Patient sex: M
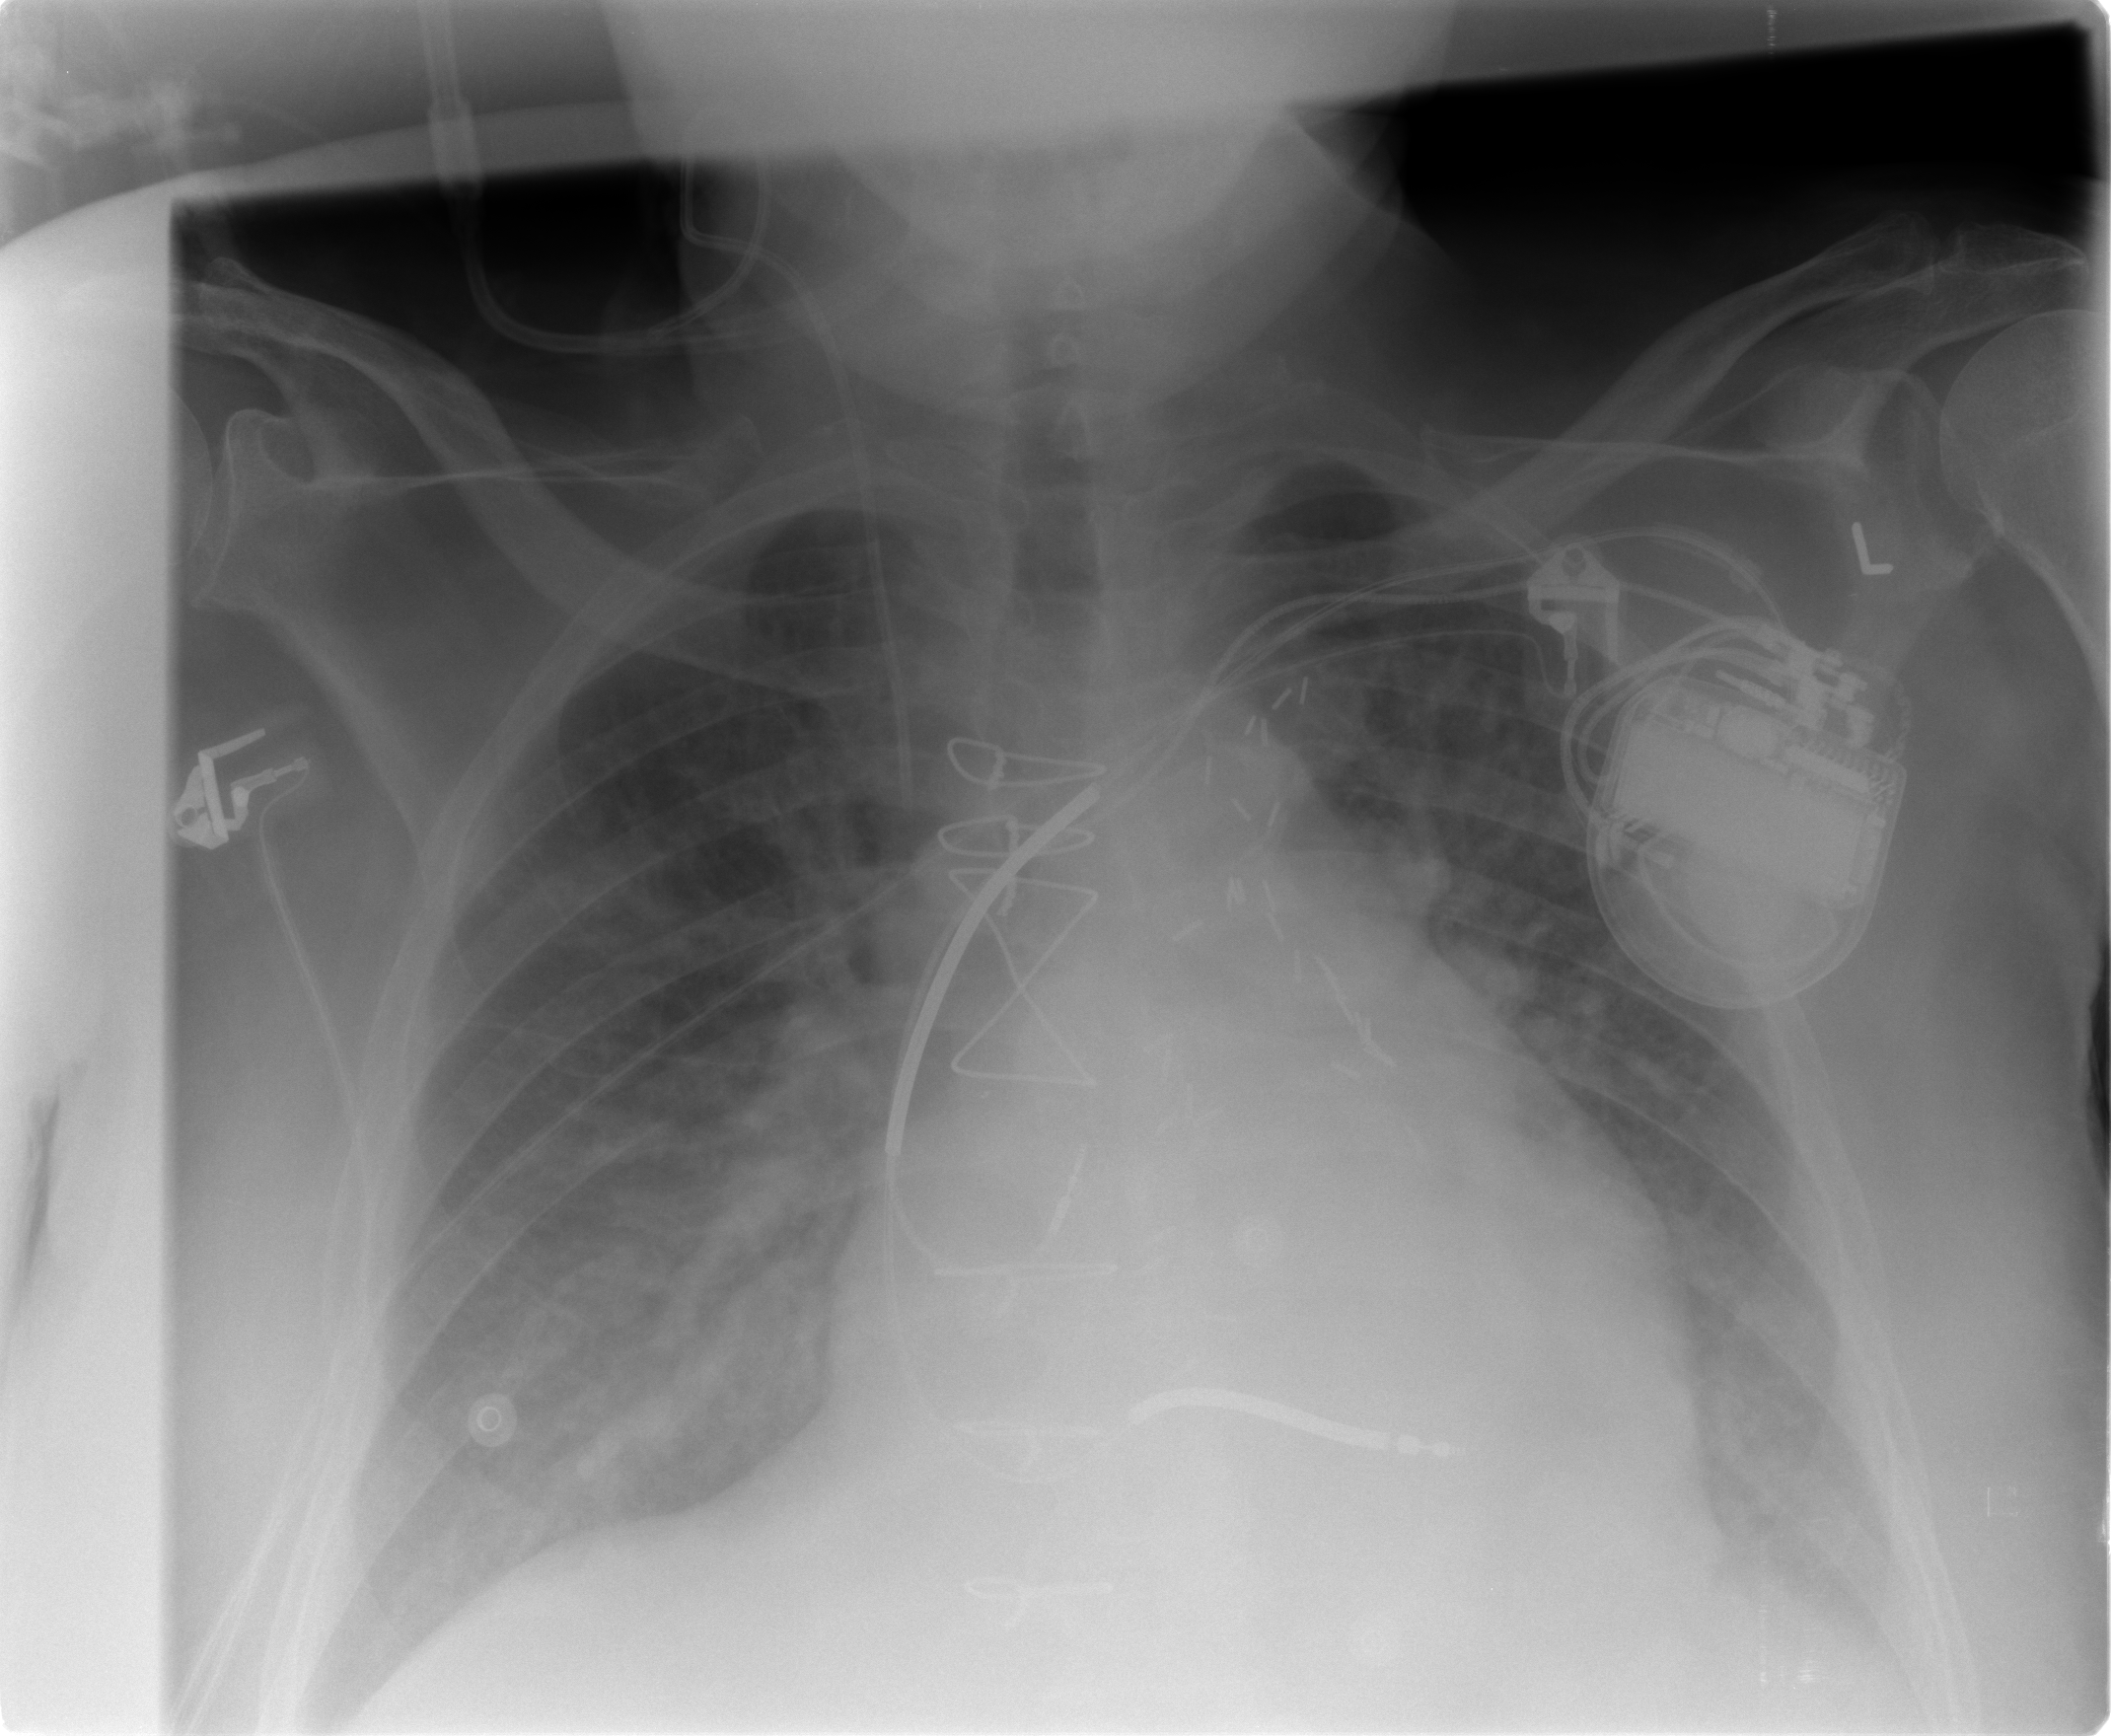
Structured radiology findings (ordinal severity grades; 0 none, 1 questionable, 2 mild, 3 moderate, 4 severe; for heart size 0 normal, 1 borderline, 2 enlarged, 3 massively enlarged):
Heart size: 2
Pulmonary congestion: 2
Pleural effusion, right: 0
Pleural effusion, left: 1
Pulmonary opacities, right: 1
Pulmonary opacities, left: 1
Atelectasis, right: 2
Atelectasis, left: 2